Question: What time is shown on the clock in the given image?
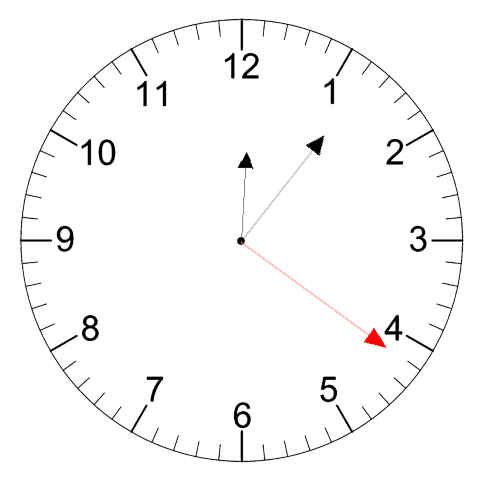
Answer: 12:06:21